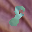
Label: 8